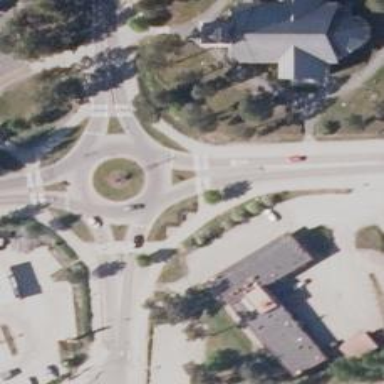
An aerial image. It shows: Marked footway with asphalt surface. The crossing includes pedestrian island.